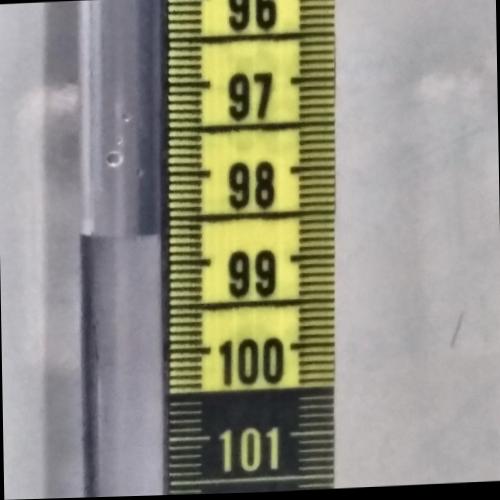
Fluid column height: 98.7 cm